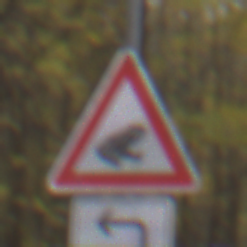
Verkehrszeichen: AmphibienwanderungLinks
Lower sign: RichtungsangabeDurchPfeile2
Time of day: MorningAfternoon
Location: Outdoor (Nature)
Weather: Overcast
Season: Autumn
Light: Natural